Interaction volume radius: 10 \u00c5
Interaction volume height: 10 \u00c5
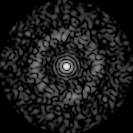
Disorder parameter: 0.8405